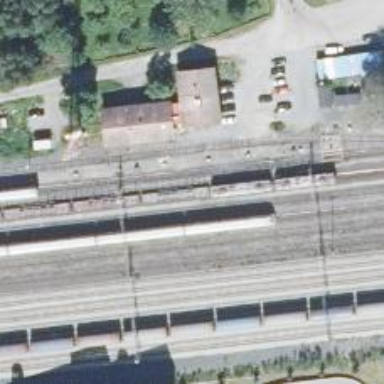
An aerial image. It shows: Continuous rail railway with electrified contact line.